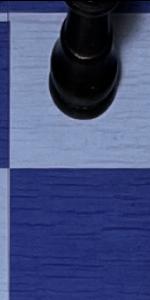
Label: Empty